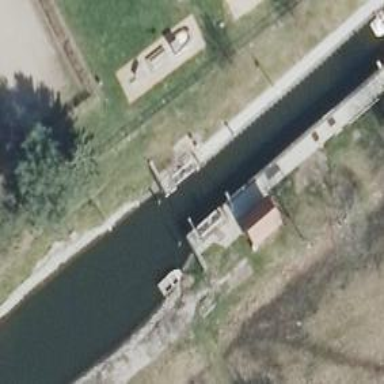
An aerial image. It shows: Lock gate along waterway.